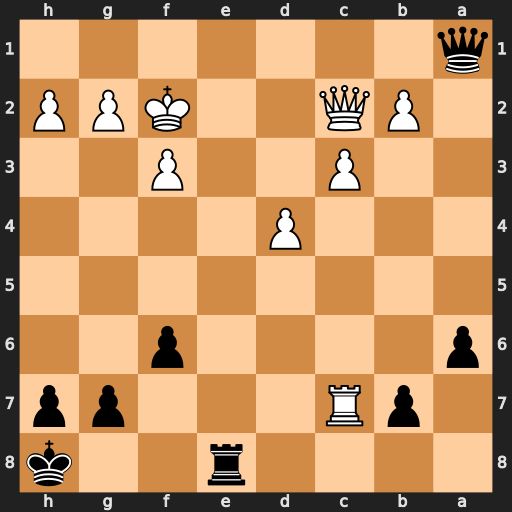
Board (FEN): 4r2k/1pR3pp/p4p2/8/3P4/2P2P2/1PQ2KPP/q7
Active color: b
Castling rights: -
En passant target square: -
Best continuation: Qe1#